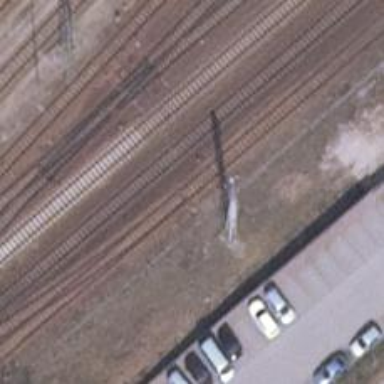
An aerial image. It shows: Railway switch.